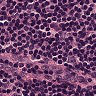
Metastatic tissue present: no